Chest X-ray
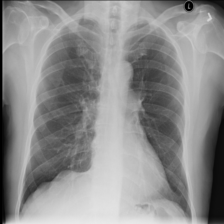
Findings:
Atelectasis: negative
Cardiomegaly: negative
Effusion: negative
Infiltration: negative
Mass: negative
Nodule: negative
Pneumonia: negative
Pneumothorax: negative
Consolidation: negative
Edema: negative
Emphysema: negative
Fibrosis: negative
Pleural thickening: negative
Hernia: negative